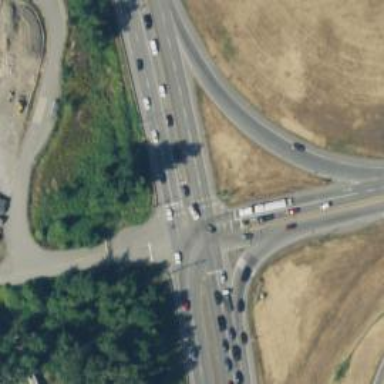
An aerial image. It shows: Trunk highway.